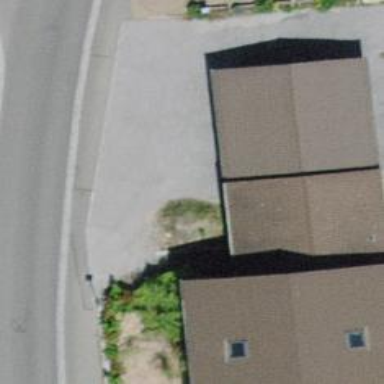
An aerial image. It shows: Shed.